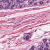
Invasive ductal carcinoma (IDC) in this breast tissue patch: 0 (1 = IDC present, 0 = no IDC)